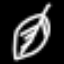
Label: leaf